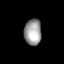
Tissue: lung
Cell type: T cells
Senescence score: 0.6477
Nuclear area (px): 438
Mean DAPI intensity: 156.016